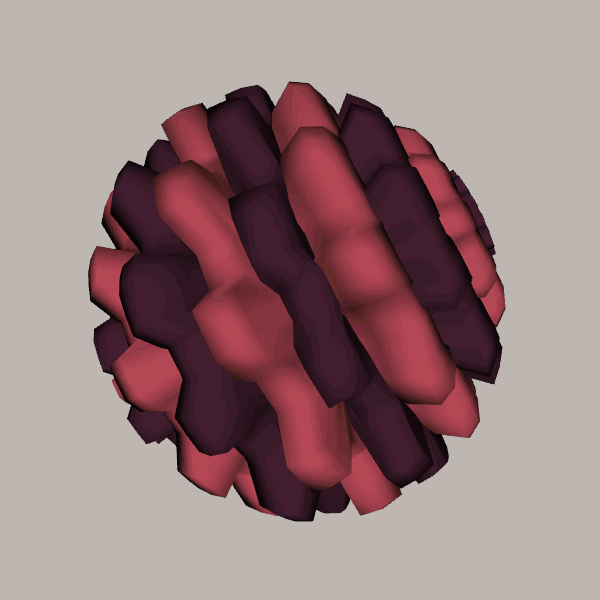
Background: light